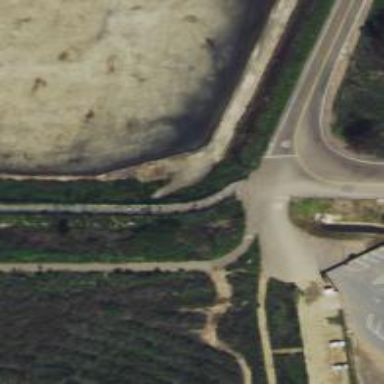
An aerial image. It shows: Cycleway.